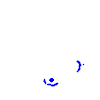
Particle: kaon